Field crop: maize
Growth stage: 2
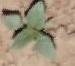
Species: datura